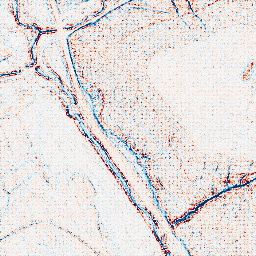
Category: edge_preserving
Decomposition family: anisotropic_diffusion
Decomposition parameters: iterations: 5
kappa: 30
gamma: 0.05
Upsampling method: sinc_hamming
Upsampling parameters: scale: 8
kernel_size: 8
Upsampling scale: 8